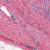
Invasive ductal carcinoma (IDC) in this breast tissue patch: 0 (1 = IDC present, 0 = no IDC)